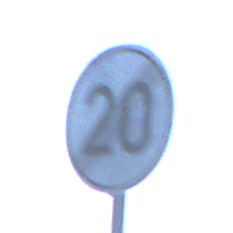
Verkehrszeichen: EndeGeschwindigkeit20
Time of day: MorningAfternoon
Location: Outdoor (Nature)
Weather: PartlyCloudy
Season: NotSpecified
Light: Natural